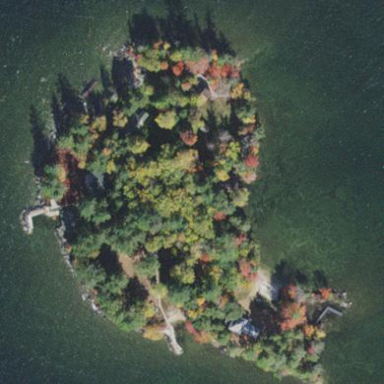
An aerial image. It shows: Islet.